Interaction volume radius: 5 \u00c5
Interaction volume height: 25 \u00c5
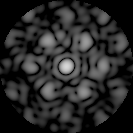
Disorder parameter: 0.507